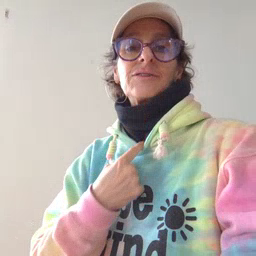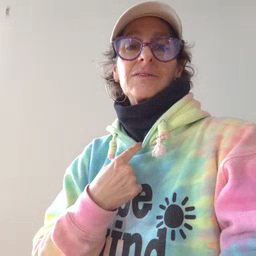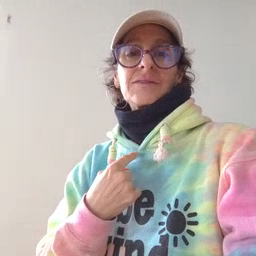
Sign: thirsty